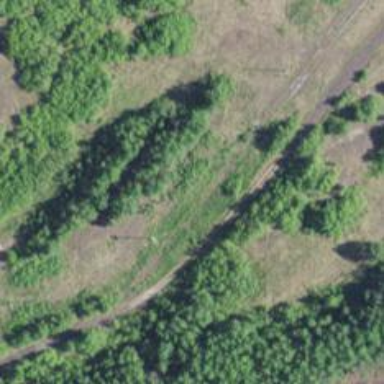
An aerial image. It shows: Abandoned railway.